I will show an image sequence of human cooking. I have annotated the images with numbered circles. Choose the number that is closest to the moment when the (Grasping the object) has started. You are a five-time world champion in this game. Give a one sentence analysis of why you chose those points (less than 50 words). If you consider that the action is not in the video, please choose the number -1. Provide your answer at the end in a json file of this format: {"points": []}
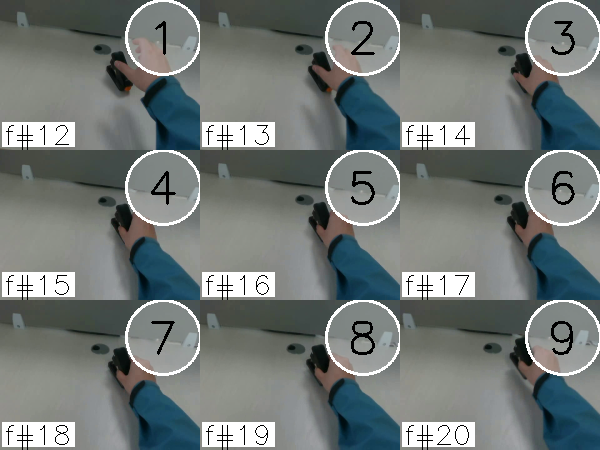
Frame 4 shows the clearest moment of hand-object contact.
{"points": [4]}